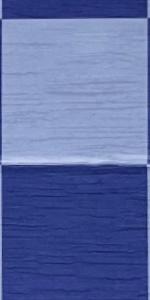
Label: Empty